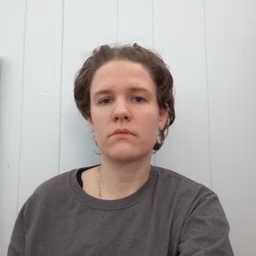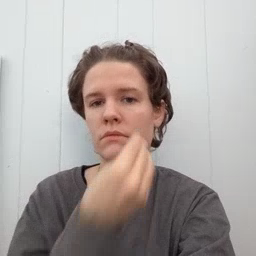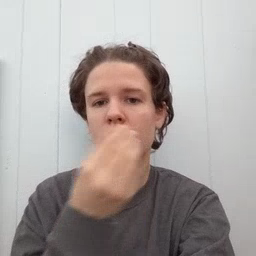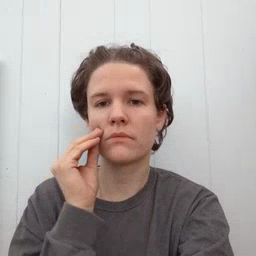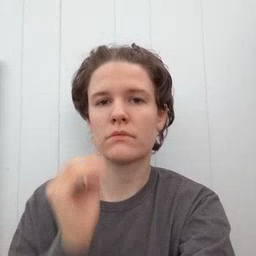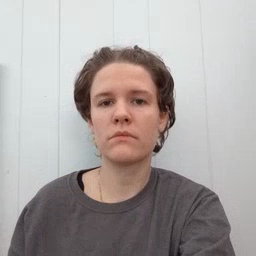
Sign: flower